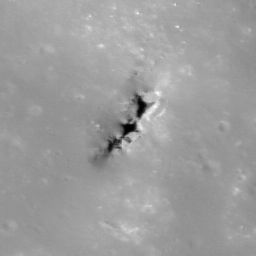
Pit: Copernicus 6a
Host crater: Copernicus
Host type: impact_melt
Lunar coordinates: latitude 10.105, longitude 339.995